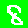
Digit: 8